Brain MRI, t2w sequence, axial 2D slice.
Patient: age 55, sex M, weight 98 kg, height 1.98 m
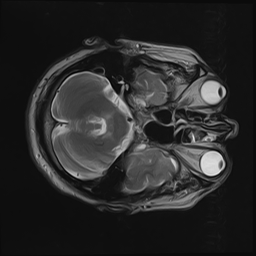